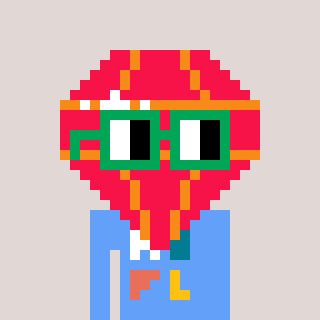
a pixel art character with square green glasses, a red diamond-shaped head and a blue-colored body on a warm background